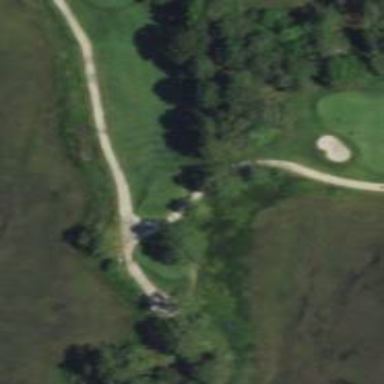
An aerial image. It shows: Pathway for golfing.